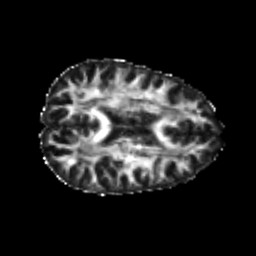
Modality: FA
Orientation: axial
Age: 25
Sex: male
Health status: healthy
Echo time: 0.074 s